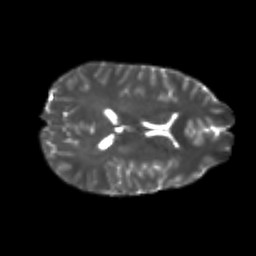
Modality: T2w
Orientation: axial
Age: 23
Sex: female
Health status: healthy
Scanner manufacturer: philips
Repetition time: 7.477 s
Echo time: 0.08753 s